Question: I'm currently using jQuery UI 1.9.2 and want to upgrade to 1.10.0. I have a custom theme and used the URL at the top of my CSS file to visit the ThemeRoller.
My colors didn't look right, so I went through and double checked all my settings. I was using 3-digit hex colors and tried changing them to 6 digits, but that didn't help anything. I cleared my cache and restarted my computer. No change.
I started digging a little deeper. I opened the image in PSP, the colors are fine. They also appear fine in Safari and Chrome. They look fine in Firefox 12 on the laptop, but in Firefox 12 on the PC (Win XP on both machines).
I thought maybe there was an add-on messing with my colors. But I opened the 1.9.2 image file in Firefox and it looks correct.
1.9.2 ->
I just added the two images to this post from my own computer. I'm looking at the preview with the images side-by-side. The one on the left (1.9.2) is the one I want. The one on the right (1.10.0) looks much more purple on my screen. The background color is supposed to be #0066cc. I used a color picker to view the color displayed by Firefox. The 1.10.0 version has a background color of #4756c7. I see the same problem with all the new images, even the flat ones.
I looked at the two files with ExamDiff Pro and they are very different. Plus, all the new images are larger than the old images (more than twice as many bytes).
Luckily, I only copied over the CSS file and the new animated-overlay.gif, so I am just going to keep using the old images. But I want to understand what's going on.
So what did jQuery UI do differently when generating their images? And why did they change them? And why does Firefox 12 on my computer show them with different colors?
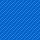
Answer: Hard to say exactly without seeing the actual files, but it sounds like browser variations in the way that ICC color profiles are being handled. More details on FireFox specifically <URL>. But it might not be FireFox being the problem & more connected to whatever your main development browser is & how it handles ICC profiles as well.
Like the FireFox article implies, the feature is fairly old in many browsers but what I have noticed is many modern browsers nowadays are actually paying attention to ICC profiles as a default, whereas before that feature was disabled by default.
Which is all to say I would see how these images look if you strip out all EXIF metadata using a tool like <URL>. Without an embedded ICC color profile, the images should render similarly between all browsers.
And to strip out all metadata with 'exiftool' you would just run a command like this; assuming your file is named 'test.jpg':
'''
exiftool -all= test.jpg
'''
You will end up with a backup file tagged as 'test.jpg_original' that still has EXIF data embedded and a cleaned 'test.jpg' that now is 100% stripped of EXIF data.